Field crop: tomato
Growth stage: 1
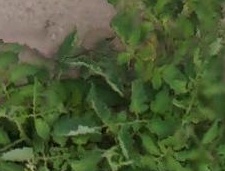
Species: tomato